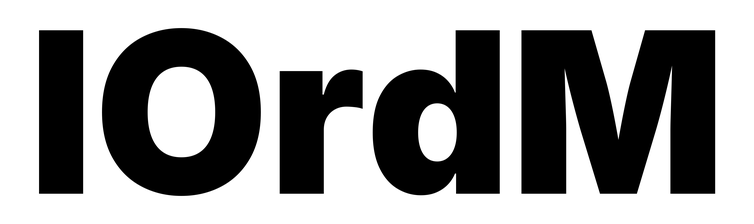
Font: Inter_Black